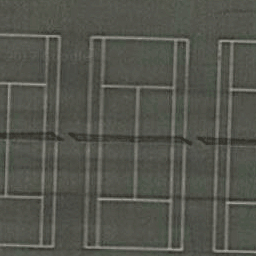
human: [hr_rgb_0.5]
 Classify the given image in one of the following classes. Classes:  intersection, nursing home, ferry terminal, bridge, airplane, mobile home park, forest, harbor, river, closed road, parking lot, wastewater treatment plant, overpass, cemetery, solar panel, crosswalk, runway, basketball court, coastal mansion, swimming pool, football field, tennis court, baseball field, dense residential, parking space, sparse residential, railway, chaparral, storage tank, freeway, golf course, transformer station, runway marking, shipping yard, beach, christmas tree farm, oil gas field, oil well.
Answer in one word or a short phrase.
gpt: tennis court